Interaction volume radius: 10 \u00c5
Interaction volume height: 20 \u00c5
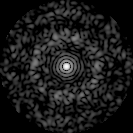
Disorder parameter: 0.816